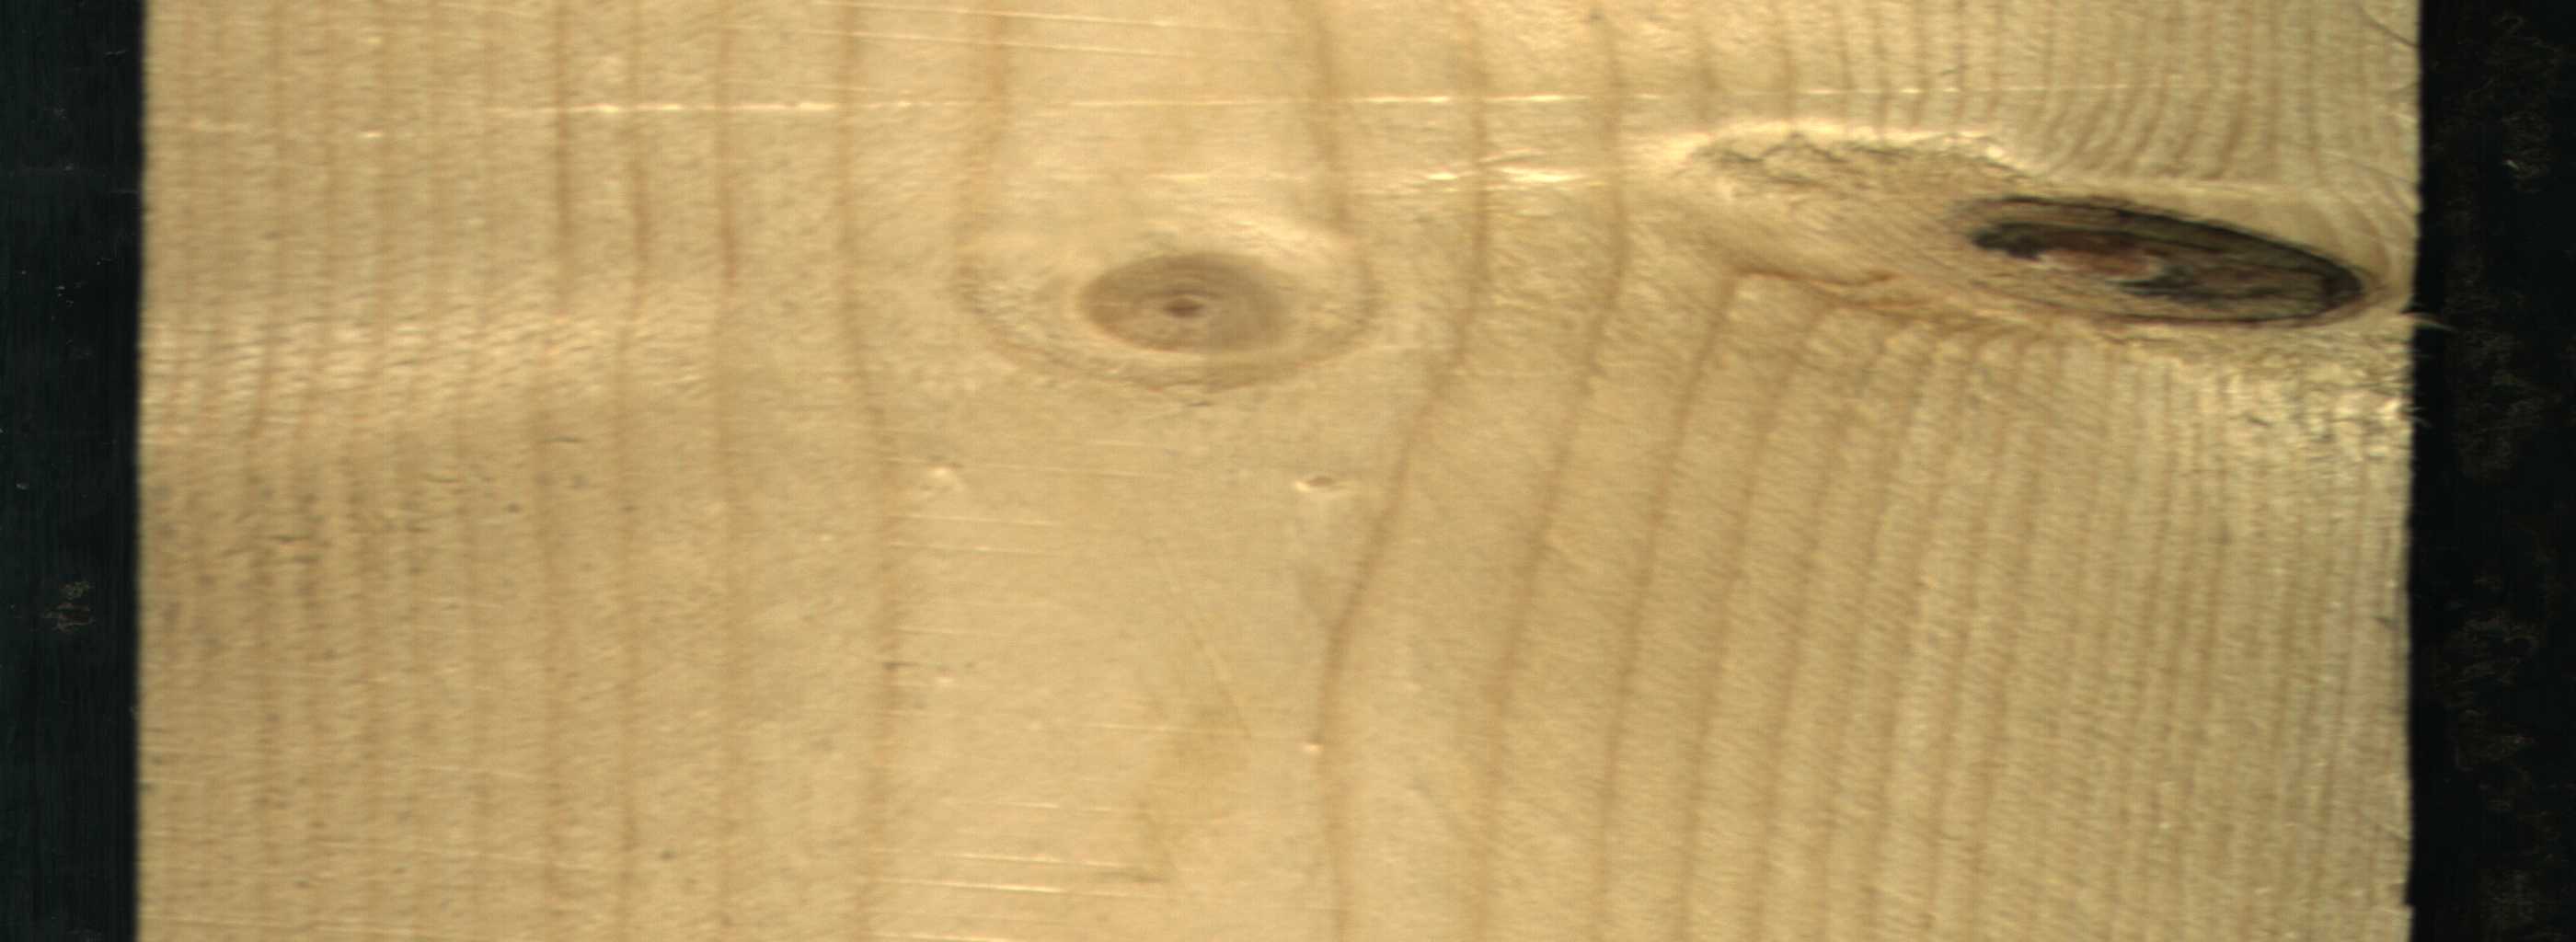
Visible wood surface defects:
Dead_Knot
Live_Knot